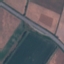
Land use / land cover: Highway